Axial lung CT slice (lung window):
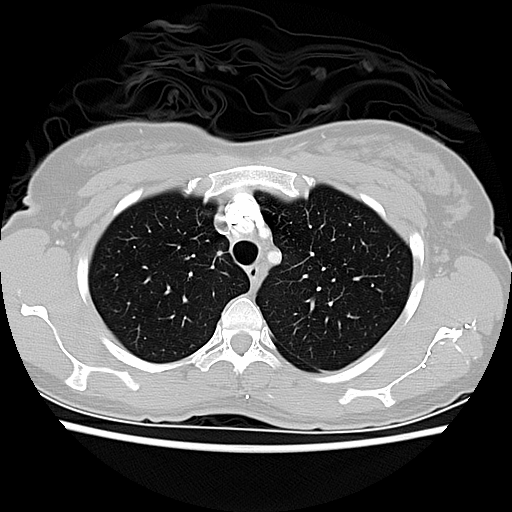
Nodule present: no